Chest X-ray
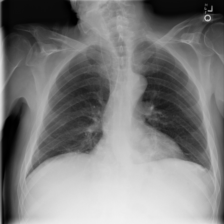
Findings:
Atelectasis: positive
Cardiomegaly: negative
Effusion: negative
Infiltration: positive
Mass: negative
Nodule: positive
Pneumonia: negative
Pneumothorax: negative
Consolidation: negative
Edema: negative
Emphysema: negative
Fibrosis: negative
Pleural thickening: negative
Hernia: negative